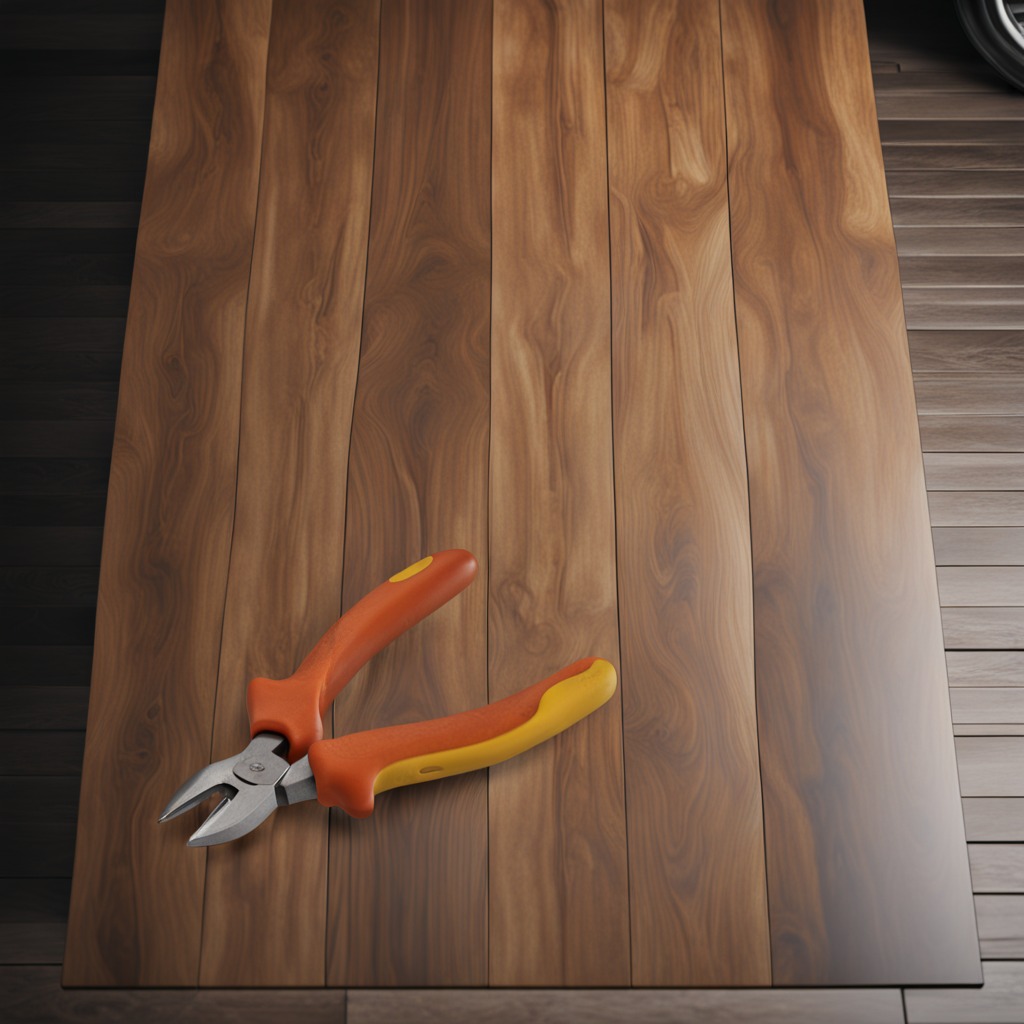
A plier is lying on an oil-spilled wooden table in a vintage motorcycle garage.